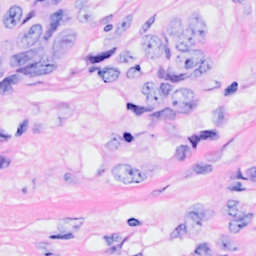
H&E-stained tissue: Breast